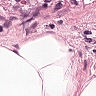
Metastatic tissue present: no